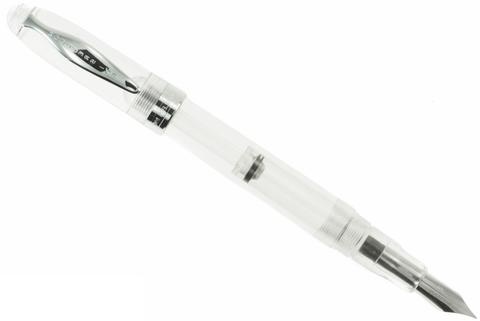
Label: fountain pen